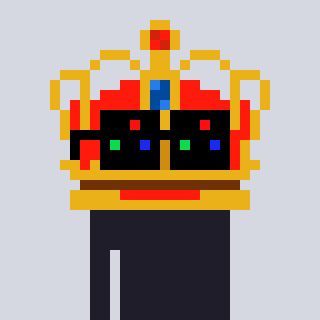
a pixel art character with square black sunglasses, a crown-shaped head and a bege-colored body on a cool background